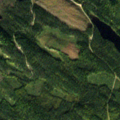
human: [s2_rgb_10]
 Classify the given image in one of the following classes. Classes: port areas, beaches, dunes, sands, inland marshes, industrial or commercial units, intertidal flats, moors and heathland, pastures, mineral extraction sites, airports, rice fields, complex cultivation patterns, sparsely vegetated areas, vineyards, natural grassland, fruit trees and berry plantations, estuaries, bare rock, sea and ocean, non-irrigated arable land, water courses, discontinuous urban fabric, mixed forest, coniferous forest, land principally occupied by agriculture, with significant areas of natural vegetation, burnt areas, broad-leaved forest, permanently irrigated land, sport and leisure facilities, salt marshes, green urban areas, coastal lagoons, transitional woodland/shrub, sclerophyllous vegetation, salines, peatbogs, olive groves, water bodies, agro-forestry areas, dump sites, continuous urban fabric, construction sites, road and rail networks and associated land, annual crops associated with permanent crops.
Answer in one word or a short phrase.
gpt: coniferous forest, mixed forest, water bodies